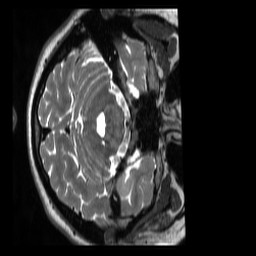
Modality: T2w
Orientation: axial
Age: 20
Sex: female